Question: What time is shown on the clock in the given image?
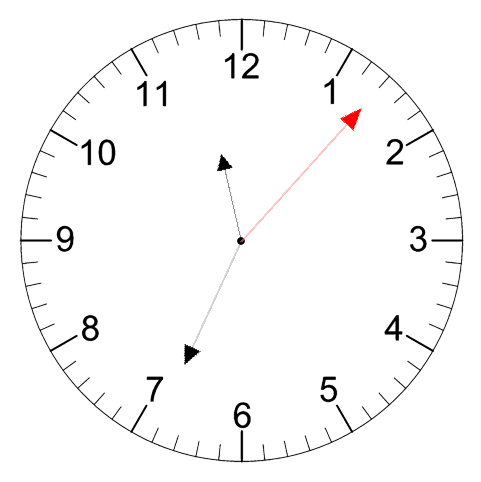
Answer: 11:34:07